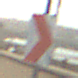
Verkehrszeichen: RichtungstafelnInKurvenKleinLinks
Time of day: MorningAfternoon
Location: Outdoor (Suburban)
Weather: PartlyCloudy
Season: NotSpecified
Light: Natural